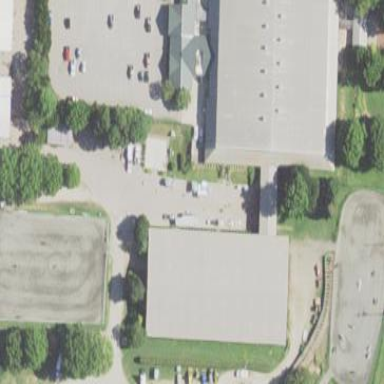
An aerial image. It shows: Covered riding arena with canopy.